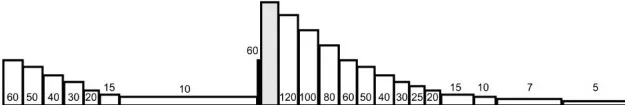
Time-course of immunosuppressant therapy (A). Pulse corticosteroid therapy with mPSL 1,000 mg/day was started 97 days after initiating corticosteroid therapy with oral PSL. After 3 doses of the latter therapy, oral PSL 2 mg/kg/day was administered in combination with MMF.
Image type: pathology (immunostaining)